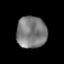
Tissue: prostate
Cell type: Myeloid cells
Senescence score: 0.3621
Nuclear area (px): 942
Mean DAPI intensity: 123.746